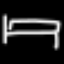
Label: bed